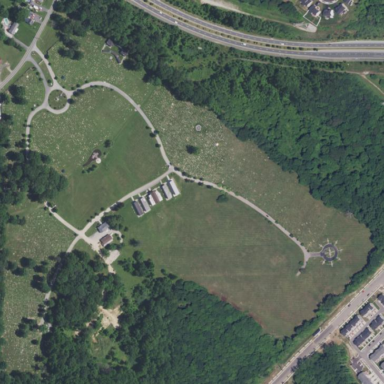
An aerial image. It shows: Graveyard used as cemetery.